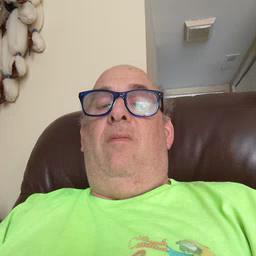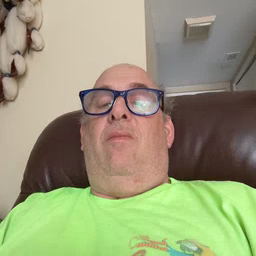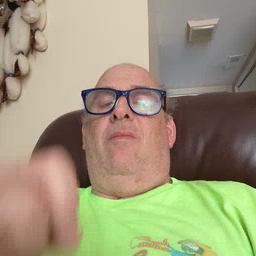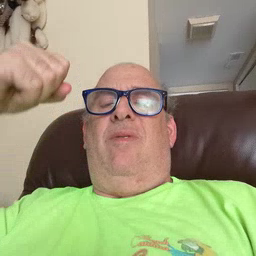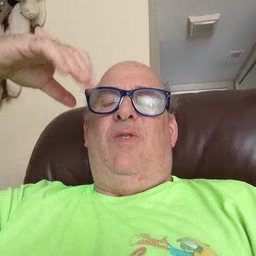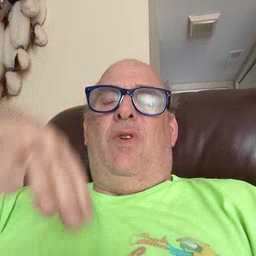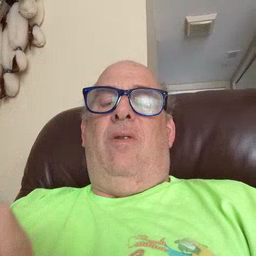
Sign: shower